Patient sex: M
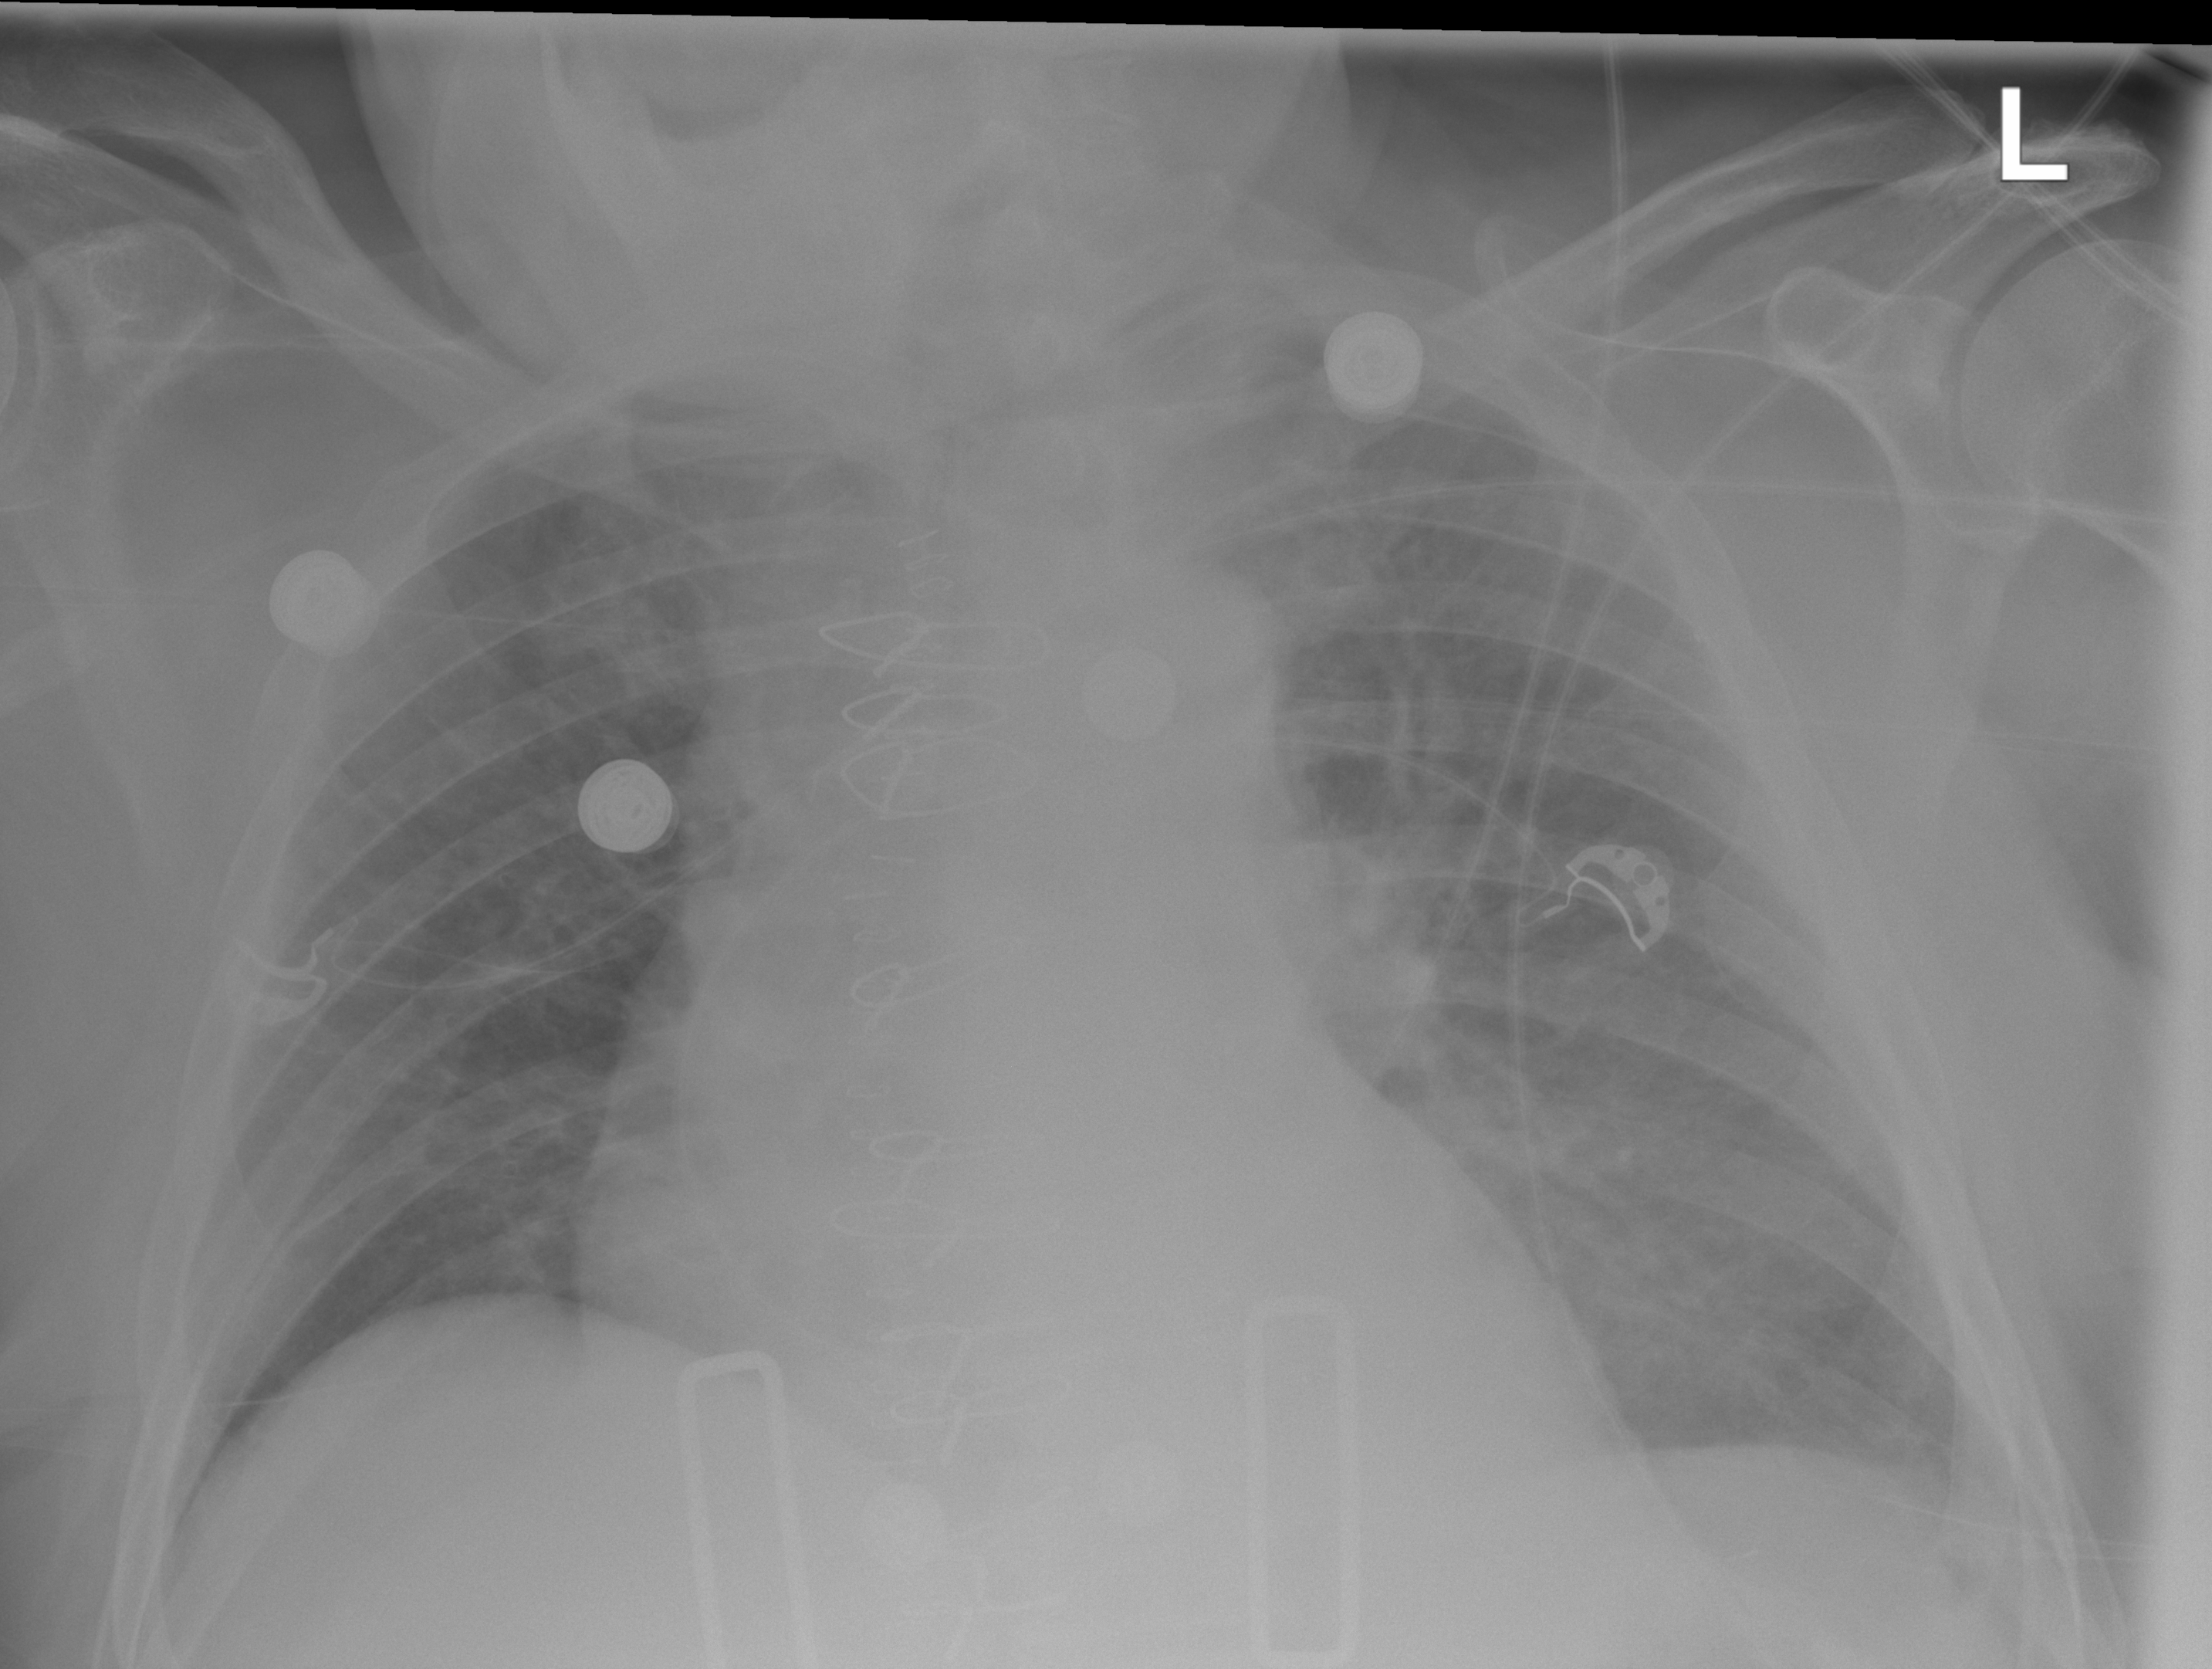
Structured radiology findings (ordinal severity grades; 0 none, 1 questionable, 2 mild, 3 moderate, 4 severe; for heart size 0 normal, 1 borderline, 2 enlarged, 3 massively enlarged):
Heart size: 0
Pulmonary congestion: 2
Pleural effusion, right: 0
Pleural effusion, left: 2
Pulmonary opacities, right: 0
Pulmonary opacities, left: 2
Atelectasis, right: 2
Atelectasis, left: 2